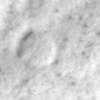
Label: no_change